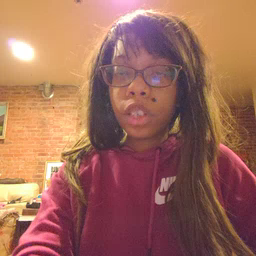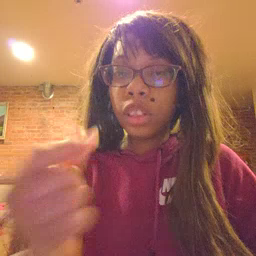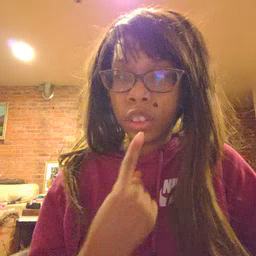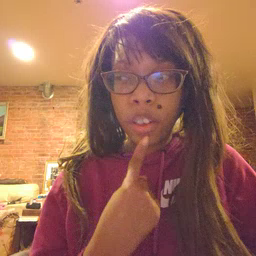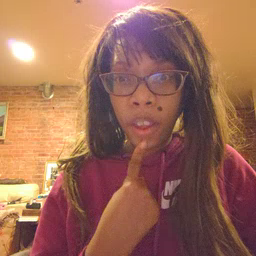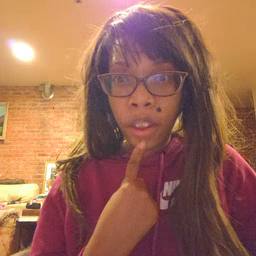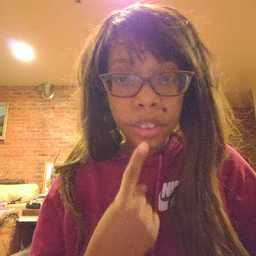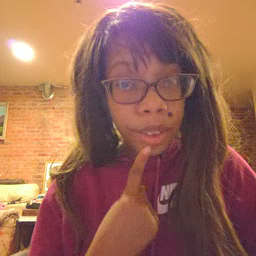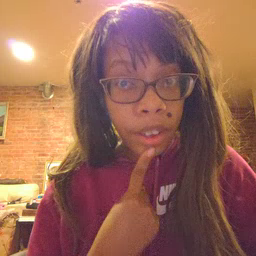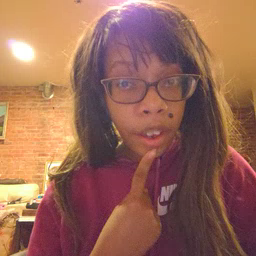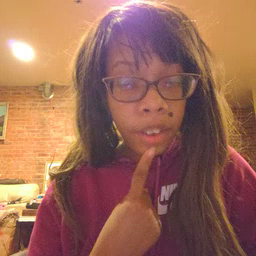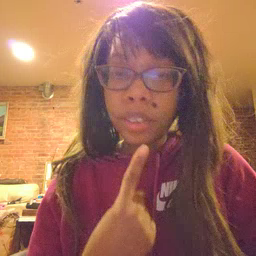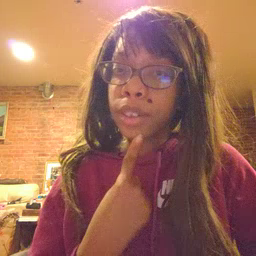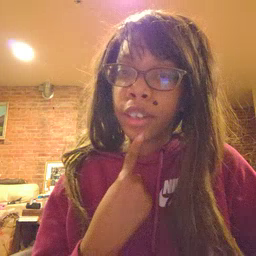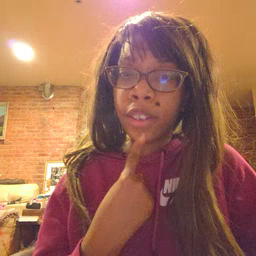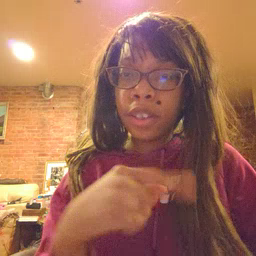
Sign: say